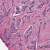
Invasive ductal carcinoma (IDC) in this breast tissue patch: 1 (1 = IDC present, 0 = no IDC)